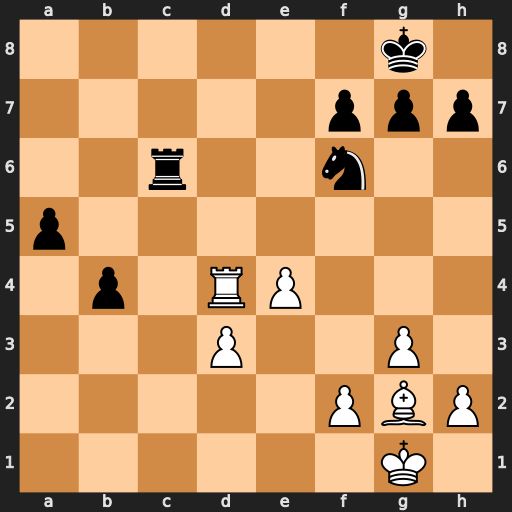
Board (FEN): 6k1/5ppp/2r2n2/p7/1p1RP3/3P2P1/5PBP/6K1
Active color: w
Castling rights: -
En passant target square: -
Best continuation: Rd8+ Ne8 Rxe8#